Question: I am createing some what of a hub to edit the settings on my server, however the elements within the content are not being shown.
When inspecting the elements the height and width is set to 0;
Here is what the page is displaying:

And here is what it should show (Html version and it does not show):
'''
<div id="forums-content">
<div class="main-content">
<h2>Update Options</h2>
<p>Update Failed!</p>
<hr>
<p>The option main-settings-use-notice failed to change to main-settings-use-notice.</p>
<p>Possible issues:</p>
<ul>
<li>The option does not exist.</li>
<li>The option was already equal to what you wanted to change it to.</li>
<li>The chosen option was been protected therefor you cannot change it.</li>
</ul>
<hr>
<p>Debug:</p>
<ul>
<li>Checking to see if the option was already equal to the new setting:</li>
<li>Solved; the requested option was already set!</li>
</ul>
</div>
</div>
'''
Here is the CSS file:
<URL>
It's a little messy because I have been playing around with it.
Sorry about the screen shots, the page is in a restricted area.
How can I allow all elements to display as 'normal'?
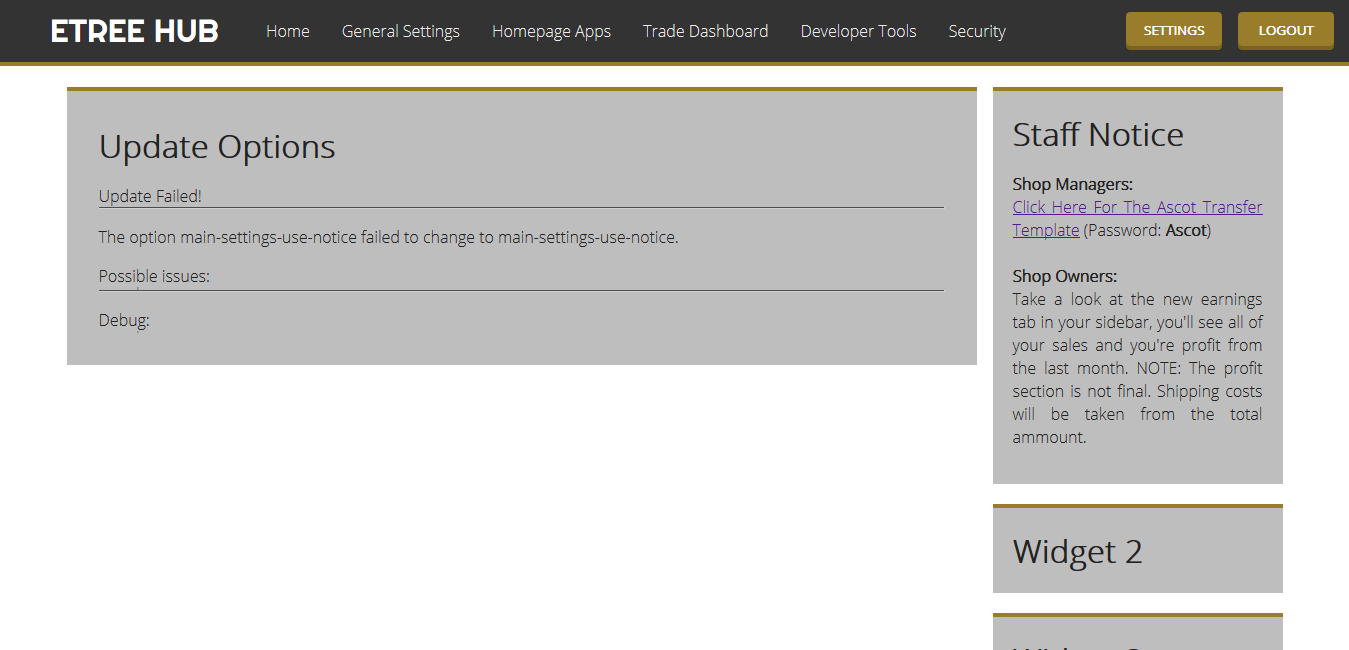
Answer: Try removing font-size: 0; in your #content section and see what happens. Without your complete code it is hard to see exactly what is going on, but this is the first place I would look.